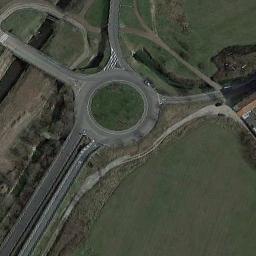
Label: roundabout